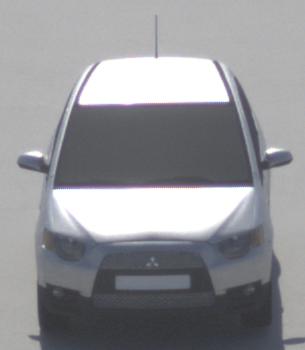
Make: Mitsubishi
Model: Colt 1.1
Detailed model: Colt (VI)
Model produced from: 2008/11
Model produced until: 2010/10
Doors: 3
Color: white
Road condition: dry road
Daytime: midday
Contrast: high contrast